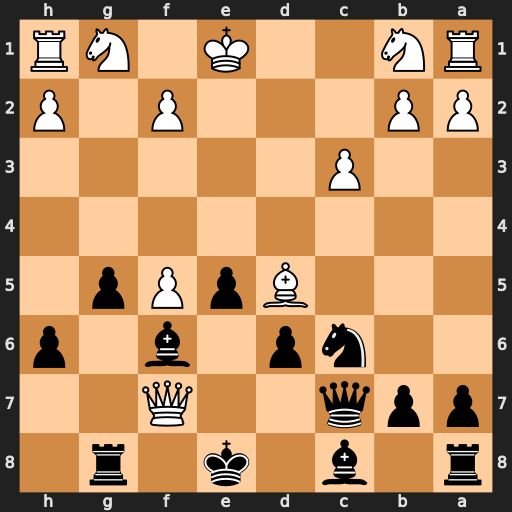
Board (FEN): r1b1k1r1/ppq2Q2/2np1b1p/3BpPp1/8/2P5/PP3P1P/RN2K1NR
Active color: b
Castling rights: KQq
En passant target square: -
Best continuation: Qxf7 Bxf7+ Kxf7